Field crop: tomato
Growth stage: 1
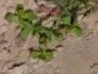
Species: portulaca